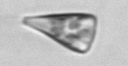
Label: Licmophora